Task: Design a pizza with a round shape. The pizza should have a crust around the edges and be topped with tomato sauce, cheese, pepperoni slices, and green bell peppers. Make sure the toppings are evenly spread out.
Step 616:
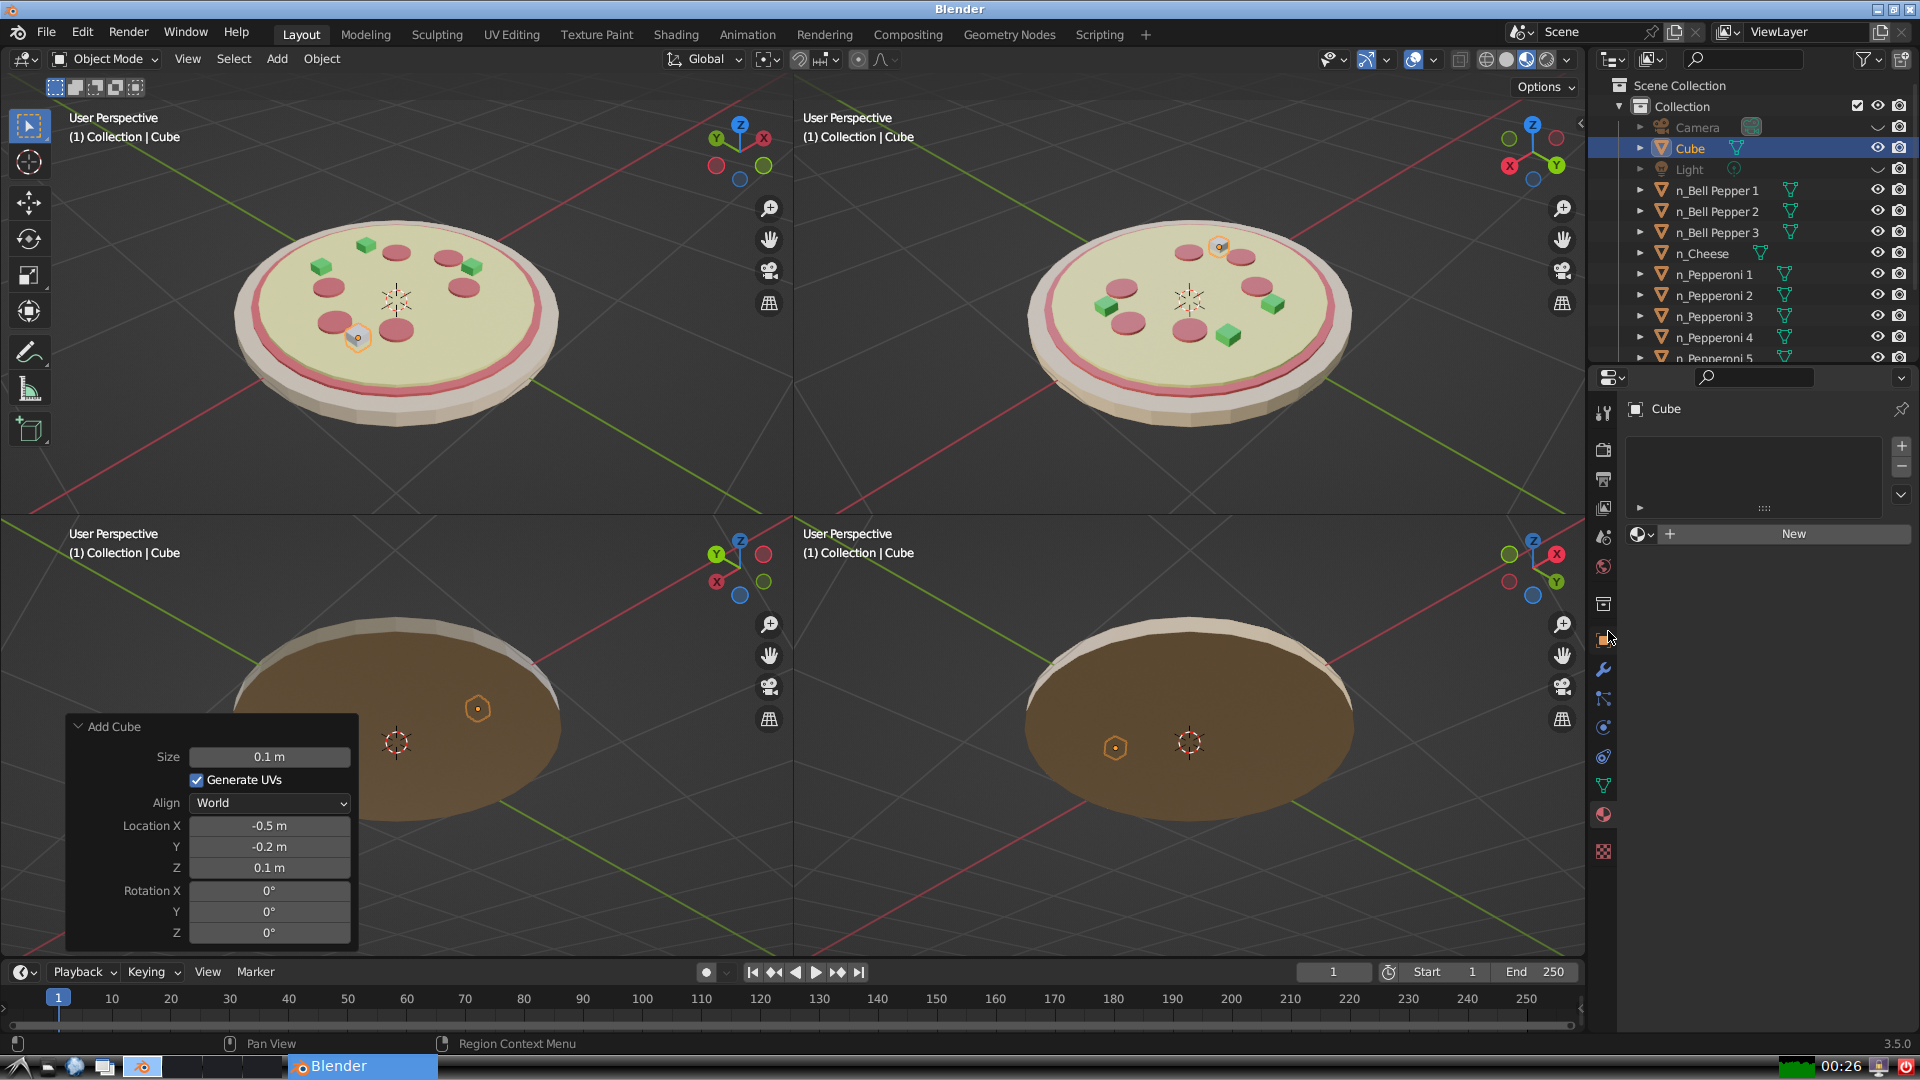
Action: click: no